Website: slack
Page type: payment
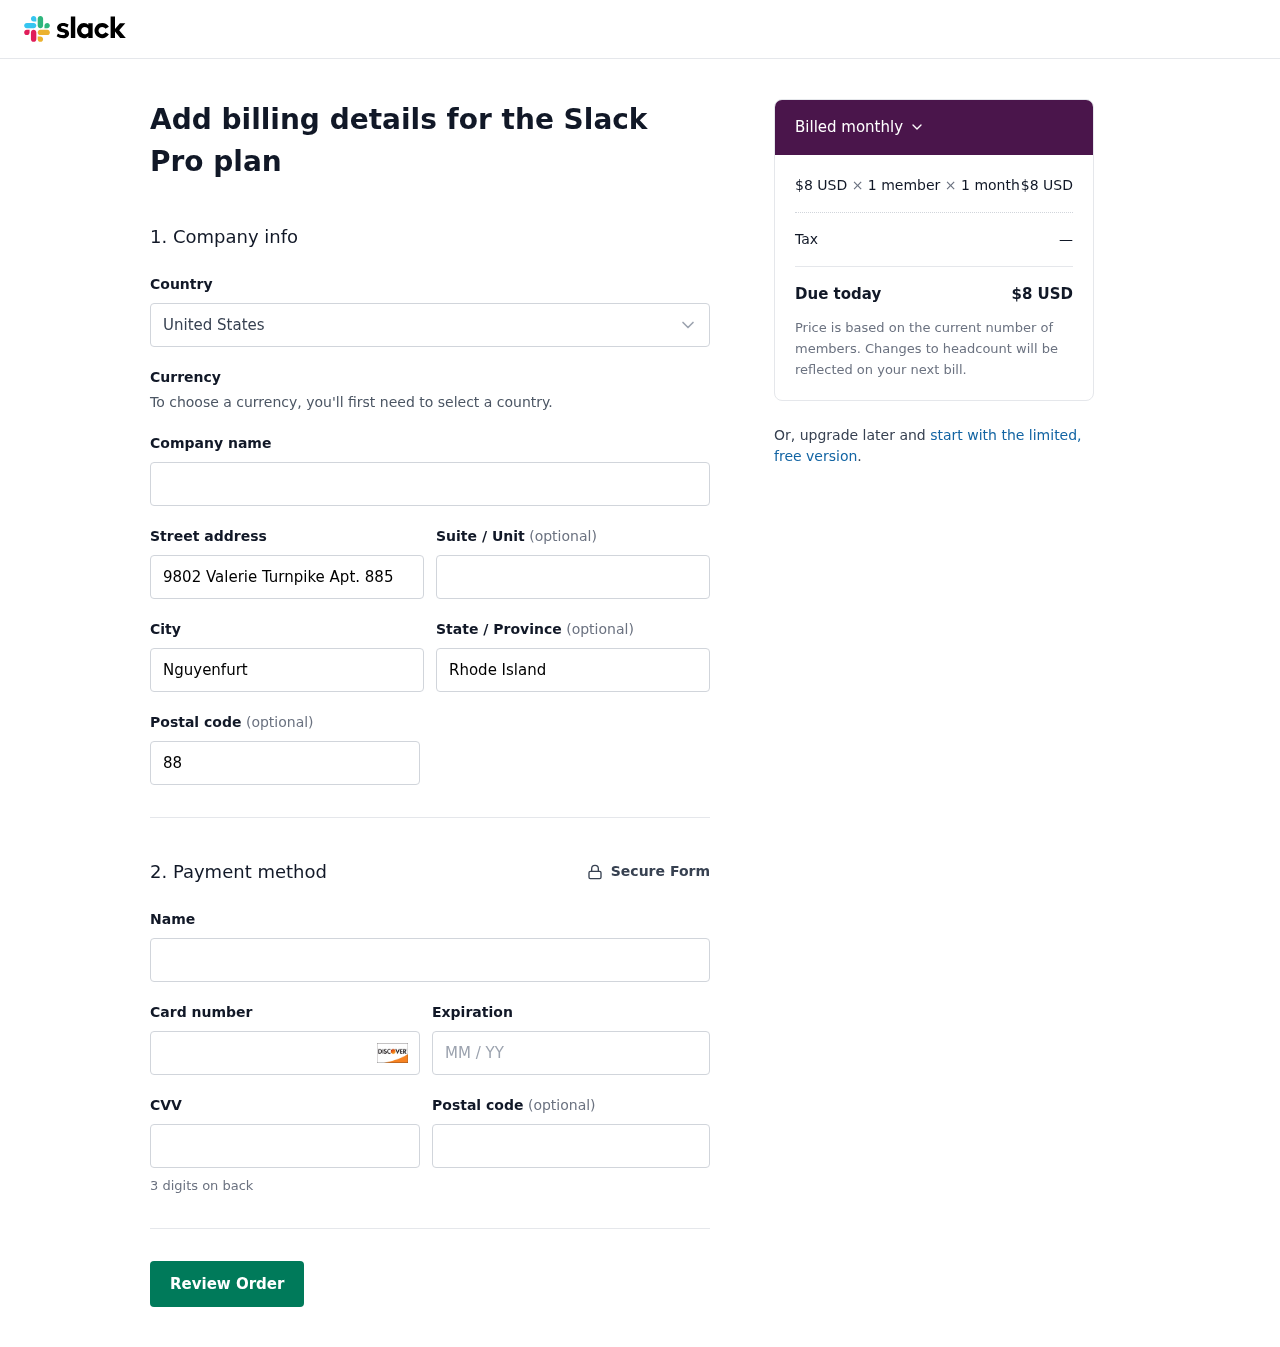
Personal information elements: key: PII_COUNTRY
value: United States
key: PII_STREET
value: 9802 Valerie Turnpike Apt. 885
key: PII_CITY
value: Nguyenfurt
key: PII_STATE
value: Rhode Island
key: PII_POSTCODE
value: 88611
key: PII_FULLNAME
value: Erica Porter
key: PII_CARD_NUMBER
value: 6011 1771 8236 2178
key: PII_CARD_EXPIRY
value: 11/28
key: PII_CARD_CVV
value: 229
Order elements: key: ORDER_PRICE_PER_MEMBER
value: $8 USD
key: ORDER_NUM_MEMBERS
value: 1 member
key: ORDER_NUM_MONTHS
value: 1 month
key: ORDER_SUBTOTAL
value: $8 USD
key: ORDER_TAX
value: —
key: ORDER_TOTAL
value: $8 USD